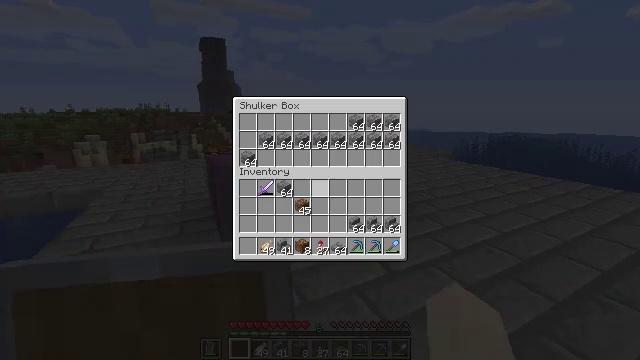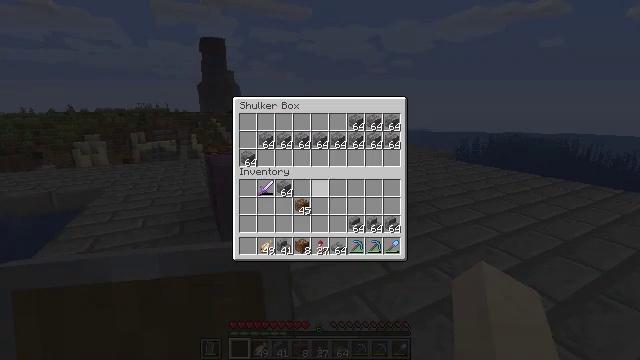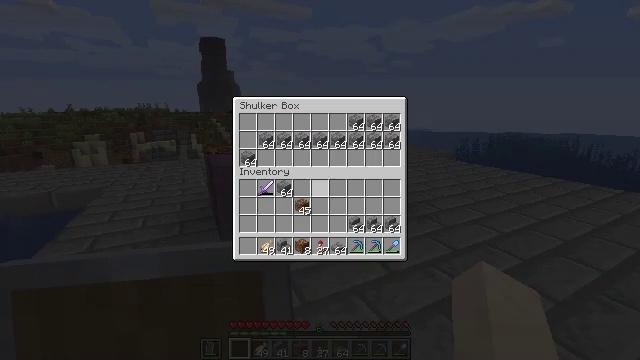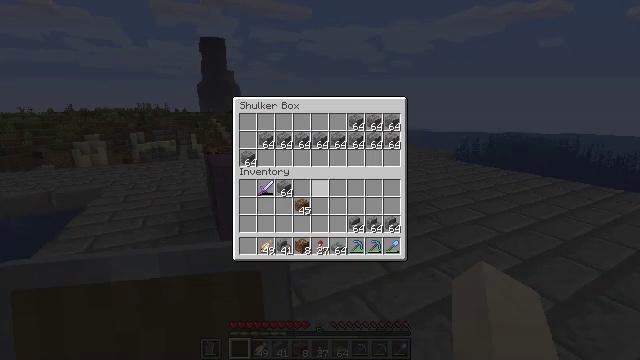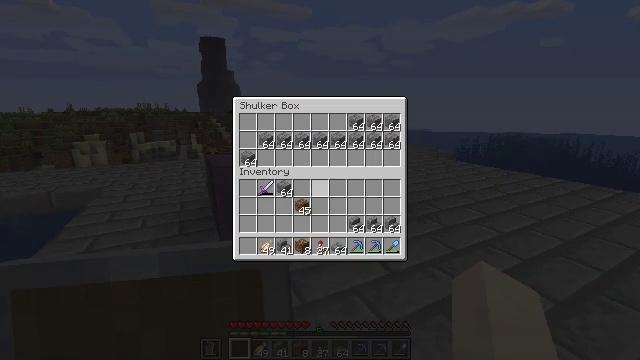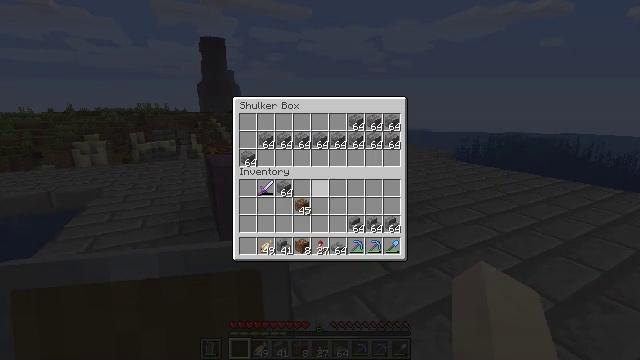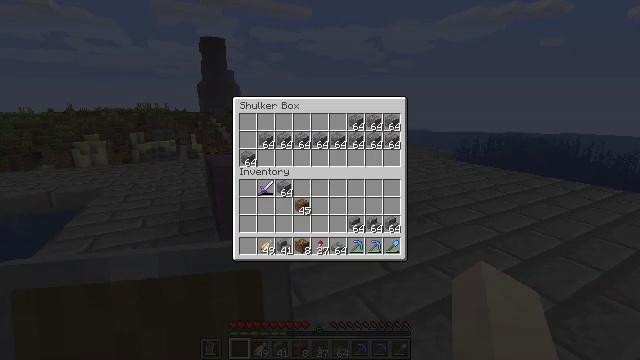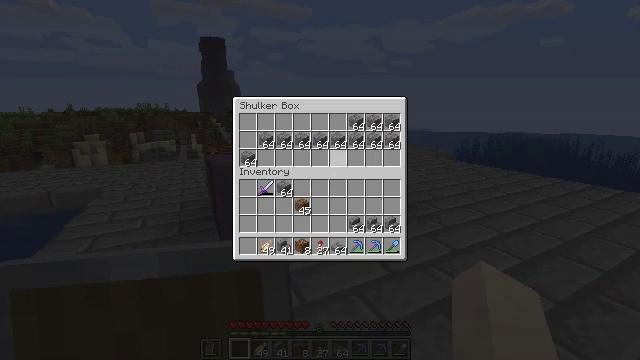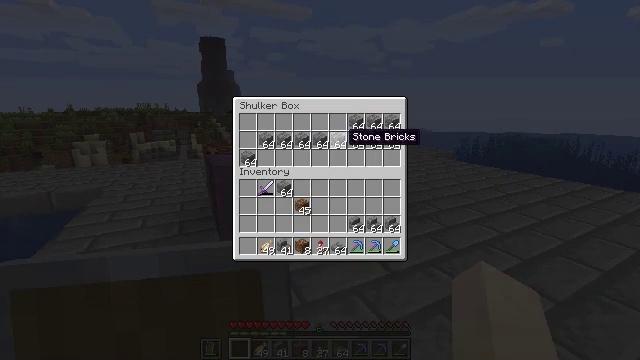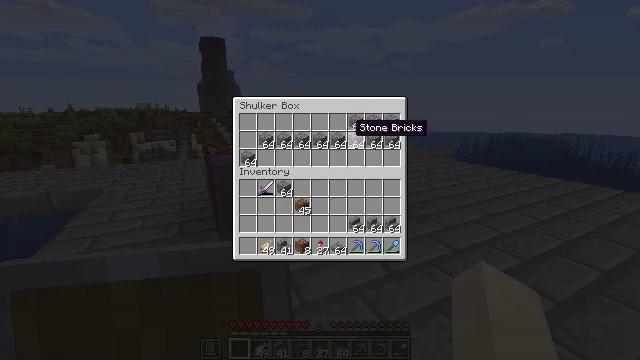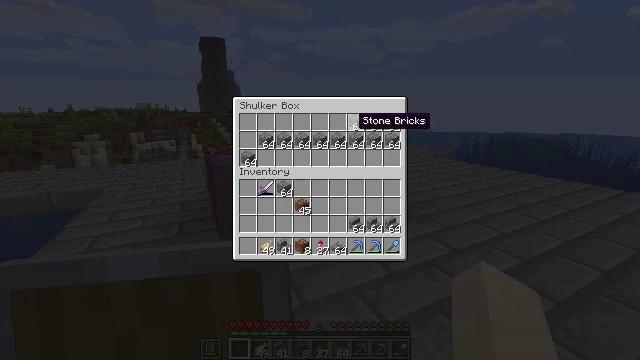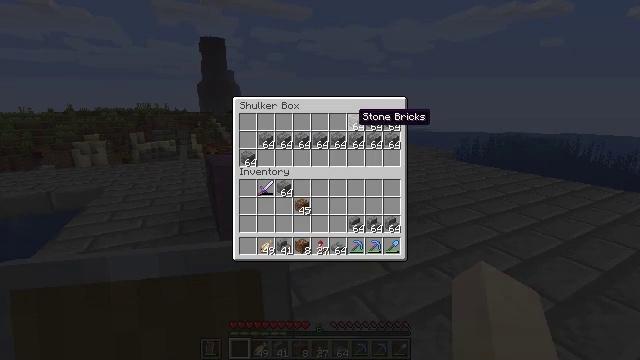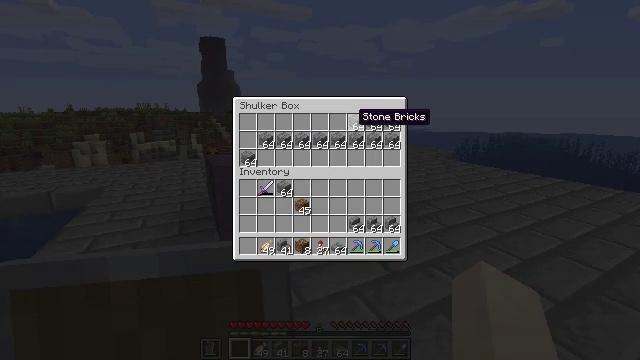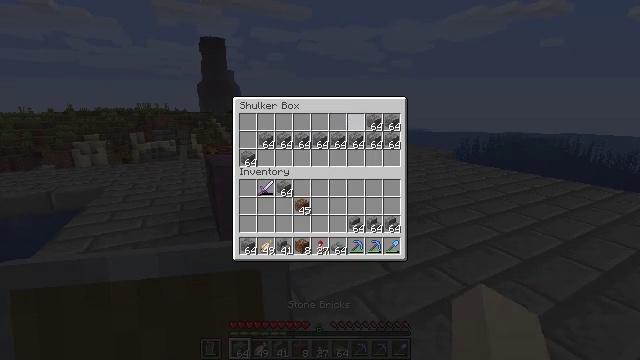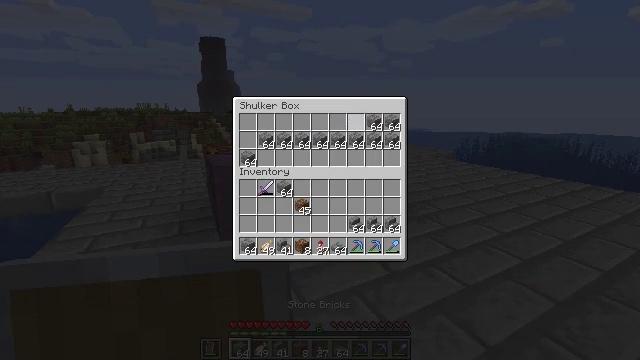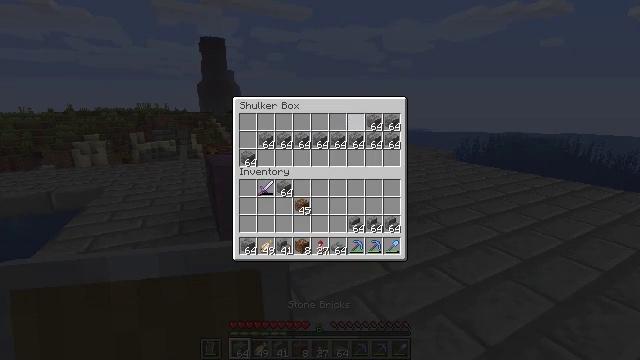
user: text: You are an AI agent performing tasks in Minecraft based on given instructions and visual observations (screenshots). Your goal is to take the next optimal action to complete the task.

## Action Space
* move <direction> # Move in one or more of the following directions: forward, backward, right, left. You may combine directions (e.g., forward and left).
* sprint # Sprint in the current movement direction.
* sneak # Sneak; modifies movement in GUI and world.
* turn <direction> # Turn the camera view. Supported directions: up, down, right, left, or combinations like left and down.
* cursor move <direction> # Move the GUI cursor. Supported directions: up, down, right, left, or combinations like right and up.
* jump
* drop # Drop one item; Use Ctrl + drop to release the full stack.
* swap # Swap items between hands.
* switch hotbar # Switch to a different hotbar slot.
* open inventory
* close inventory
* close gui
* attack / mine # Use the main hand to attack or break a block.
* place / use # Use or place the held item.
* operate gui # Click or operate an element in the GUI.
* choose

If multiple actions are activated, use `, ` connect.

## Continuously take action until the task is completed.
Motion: motion action
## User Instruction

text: Combine stone bricks in the table to craft stone brick slabs.
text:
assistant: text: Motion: operate gui
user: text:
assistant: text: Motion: operate gui
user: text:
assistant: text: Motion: operate gui
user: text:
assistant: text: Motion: operate gui
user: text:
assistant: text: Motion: sneak, operate gui
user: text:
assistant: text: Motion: sneak, operate gui
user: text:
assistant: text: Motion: sneak, cursor move right and up, operate gui
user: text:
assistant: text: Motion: sneak, cursor move up, operate gui
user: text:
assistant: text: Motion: sneak, cursor move right and up, operate gui
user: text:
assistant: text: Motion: sneak, operate gui
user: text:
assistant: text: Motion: sneak, operate gui
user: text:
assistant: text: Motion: sneak, operate gui
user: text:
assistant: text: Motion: sneak, operate gui
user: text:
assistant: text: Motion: sneak, operate gui
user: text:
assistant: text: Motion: sneak, cursor move right, operate gui
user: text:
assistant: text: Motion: sneak, cursor move right, operate gui
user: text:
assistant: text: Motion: sneak, operate gui
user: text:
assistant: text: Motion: sneak, choose
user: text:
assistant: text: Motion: sneak, cursor move right, operate gui
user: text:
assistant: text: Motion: sneak, operate gui
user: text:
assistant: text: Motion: sneak, operate gui
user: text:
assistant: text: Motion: sneak, operate gui
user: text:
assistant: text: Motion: sneak, choose
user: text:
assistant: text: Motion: sneak, operate gui
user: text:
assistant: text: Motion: sneak, operate gui
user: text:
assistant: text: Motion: sneak, operate gui
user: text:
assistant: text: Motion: sneak, operate gui
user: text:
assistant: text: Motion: sneak, operate gui
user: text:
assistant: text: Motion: sneak, operate gui
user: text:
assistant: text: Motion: sneak, choose